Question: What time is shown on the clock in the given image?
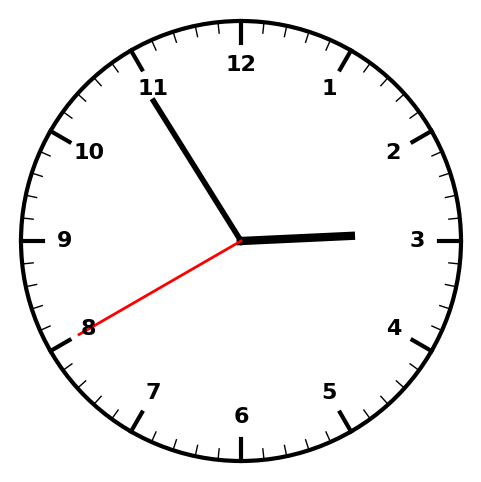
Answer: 02:54:40